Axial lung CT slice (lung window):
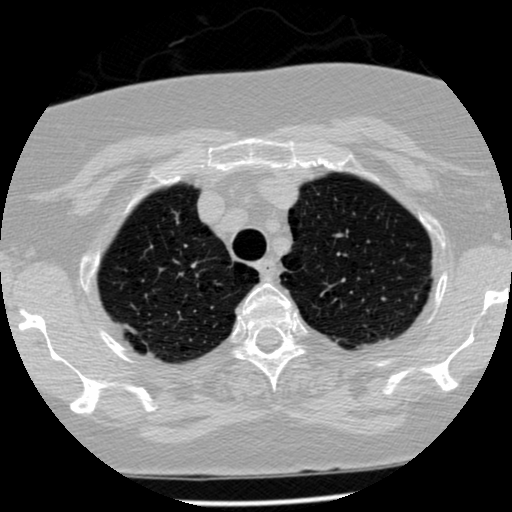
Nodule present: no